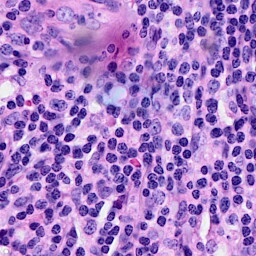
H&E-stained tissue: Breast